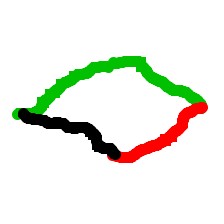
Shape: rhombus